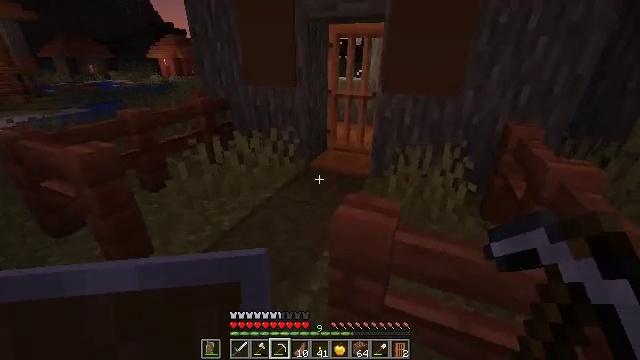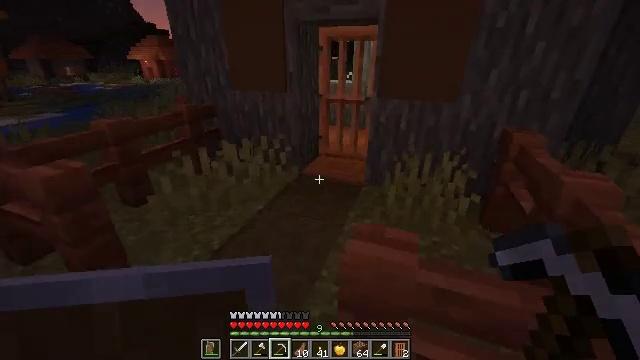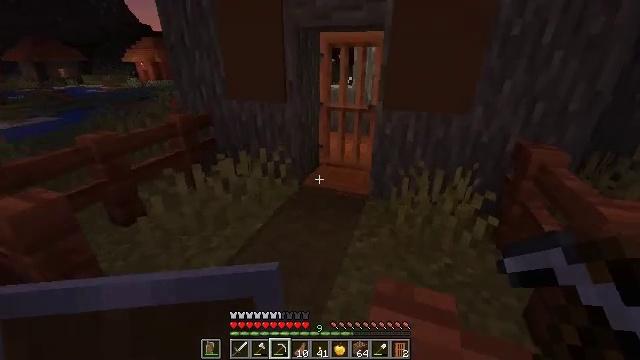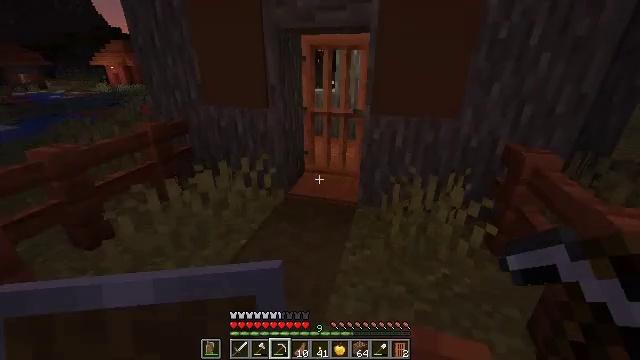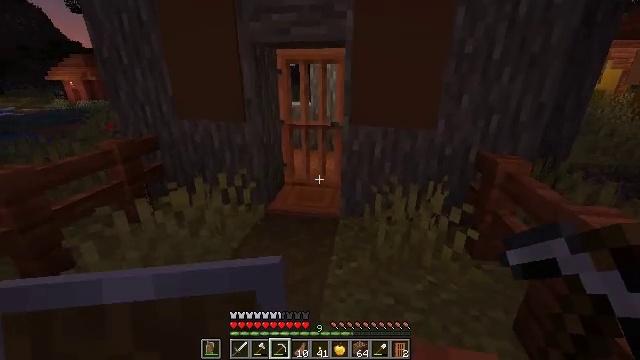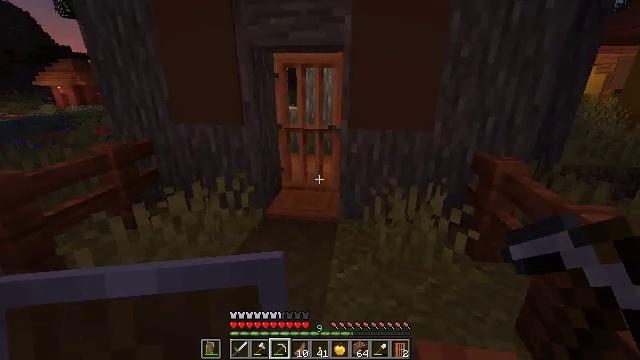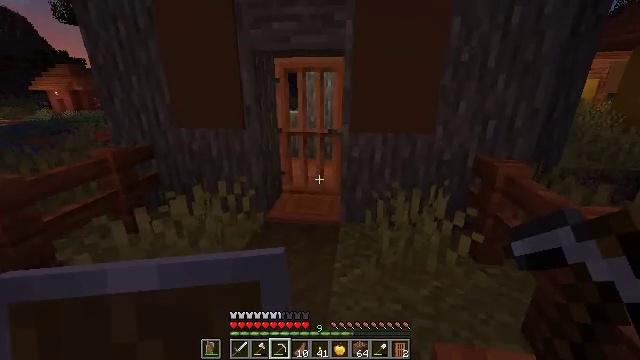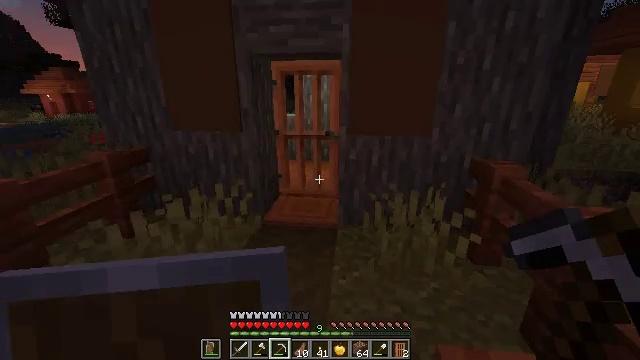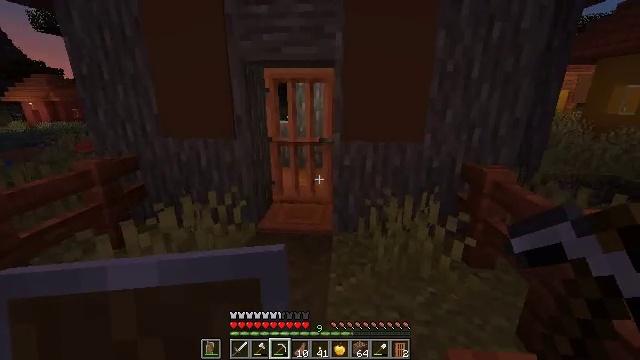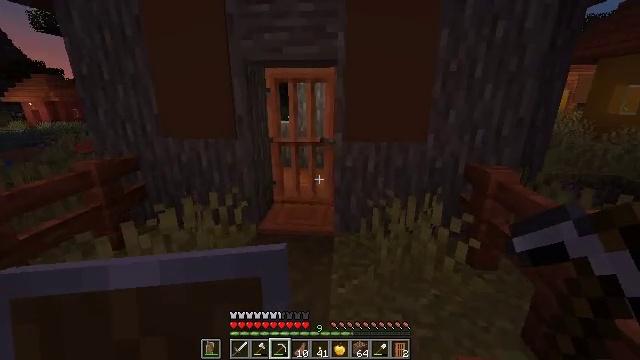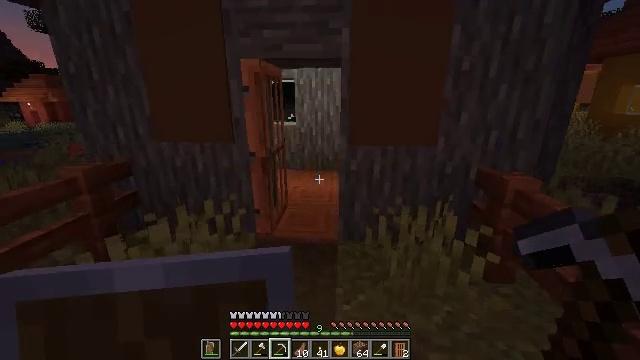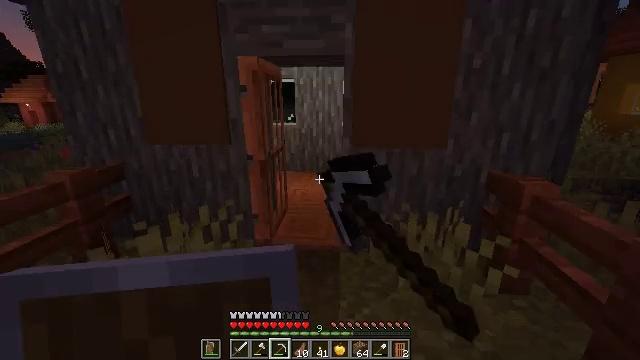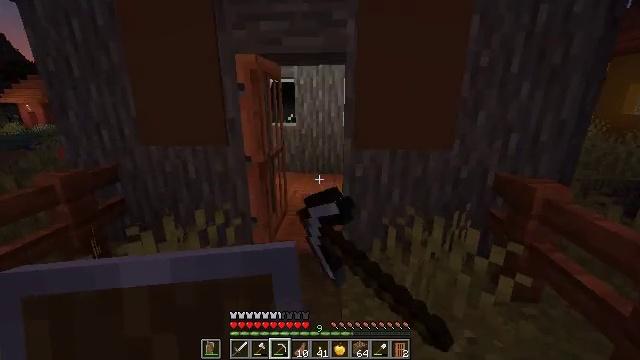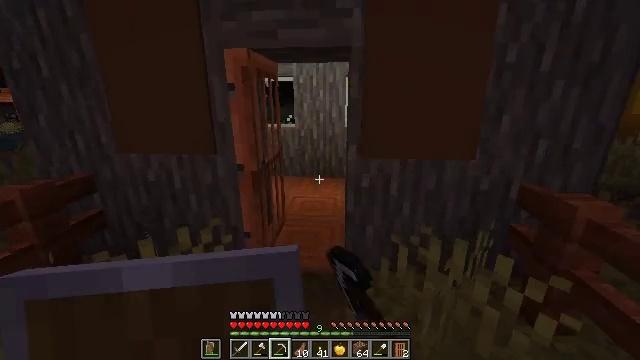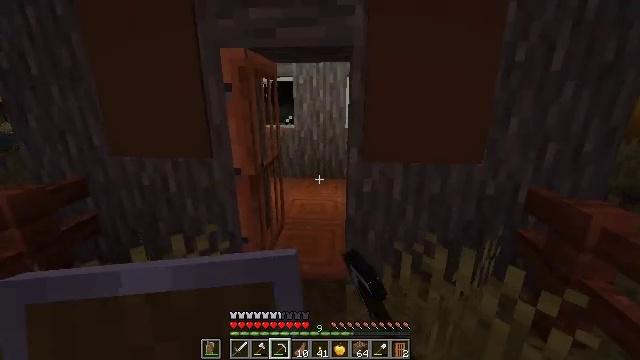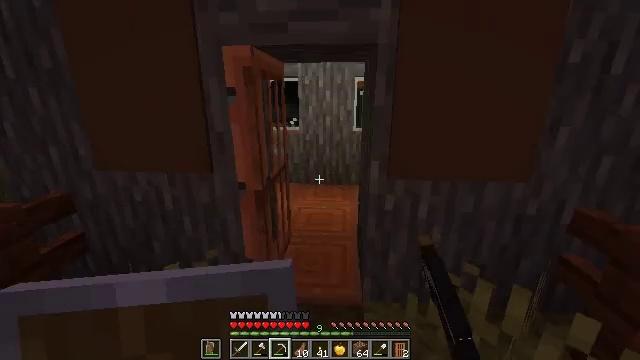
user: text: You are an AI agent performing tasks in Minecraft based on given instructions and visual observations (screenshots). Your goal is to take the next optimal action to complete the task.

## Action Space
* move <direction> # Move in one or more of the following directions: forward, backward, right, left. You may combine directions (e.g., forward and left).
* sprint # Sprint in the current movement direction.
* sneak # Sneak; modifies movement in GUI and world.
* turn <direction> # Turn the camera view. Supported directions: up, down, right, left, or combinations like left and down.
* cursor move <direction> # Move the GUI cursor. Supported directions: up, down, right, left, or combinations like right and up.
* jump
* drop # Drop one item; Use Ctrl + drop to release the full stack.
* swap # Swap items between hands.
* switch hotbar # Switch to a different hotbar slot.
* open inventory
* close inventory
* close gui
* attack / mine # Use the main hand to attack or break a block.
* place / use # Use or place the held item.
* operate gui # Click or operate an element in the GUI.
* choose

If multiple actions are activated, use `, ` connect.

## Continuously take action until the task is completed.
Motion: motion action
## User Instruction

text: Mine the orange bed.
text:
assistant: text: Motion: move forward, turn right
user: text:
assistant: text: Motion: move forward
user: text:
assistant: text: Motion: move forward, turn right
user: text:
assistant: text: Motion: move forward, turn right and up
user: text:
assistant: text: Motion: move forward, turn right
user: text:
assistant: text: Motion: move forward
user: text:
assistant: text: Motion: move forward
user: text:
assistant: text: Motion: move forward, turn right and up
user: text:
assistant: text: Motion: move forward
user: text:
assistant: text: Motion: move forward, use / place
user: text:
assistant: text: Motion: move forward, use / place
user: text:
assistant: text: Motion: move forward, use / place
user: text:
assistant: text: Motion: move forward
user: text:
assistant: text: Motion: move forward and move left
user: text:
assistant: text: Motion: move forward and move left
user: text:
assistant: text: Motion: move forward and move left
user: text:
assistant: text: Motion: move forward
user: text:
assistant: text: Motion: move forward
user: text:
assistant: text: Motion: move forward and move right
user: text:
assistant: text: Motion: move forward and move right
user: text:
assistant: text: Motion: move forward
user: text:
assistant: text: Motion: move forward
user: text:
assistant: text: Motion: move forward
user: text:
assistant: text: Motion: move forward
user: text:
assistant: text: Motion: move forward and move right, turn left and down
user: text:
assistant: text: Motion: move forward and move right, turn left and down
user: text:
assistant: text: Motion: move forward and move right, turn left and down
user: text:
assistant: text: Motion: move forward and move right, turn left and down
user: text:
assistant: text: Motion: move forward and move right, turn left and down
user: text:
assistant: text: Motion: move forward and move right, turn left and down